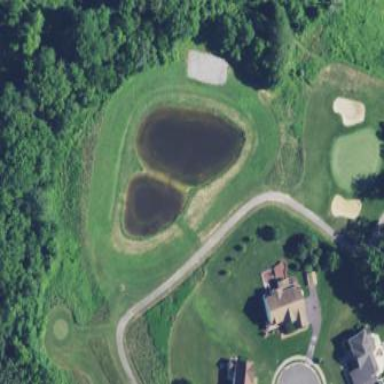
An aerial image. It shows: Picturesque scene of golf course with lateral water hazard.